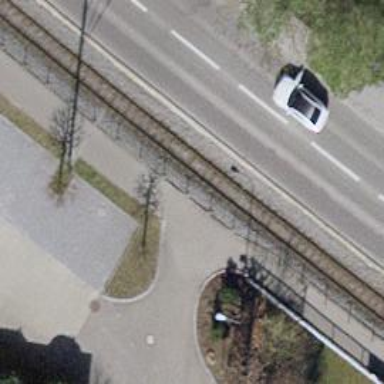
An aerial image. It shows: Uncontrolled railway crossing.